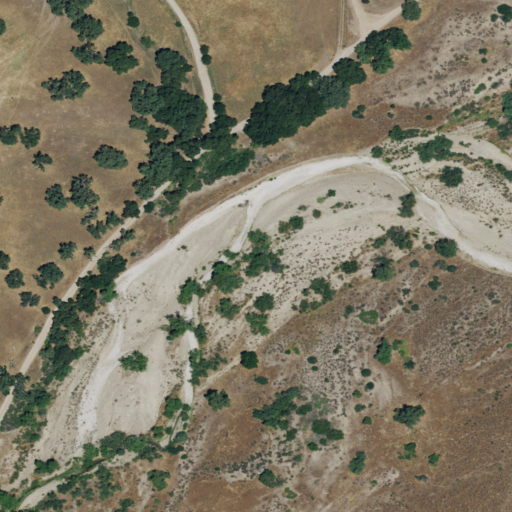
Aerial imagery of valley in California named Cat Canyon containing herbaceous wetlands, grassland, open development, shrub, woody wetlands, medium intensity development, and low intensity development